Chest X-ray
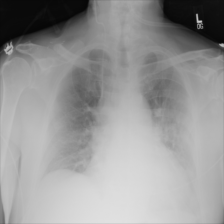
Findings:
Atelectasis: negative
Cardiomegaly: negative
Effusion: negative
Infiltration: negative
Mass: negative
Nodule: negative
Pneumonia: negative
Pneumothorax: negative
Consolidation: negative
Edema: negative
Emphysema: negative
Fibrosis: negative
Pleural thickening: negative
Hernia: negative